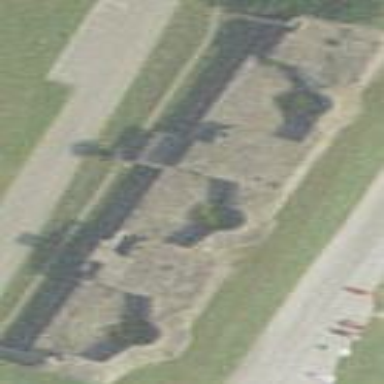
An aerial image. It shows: Historical fort.